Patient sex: M
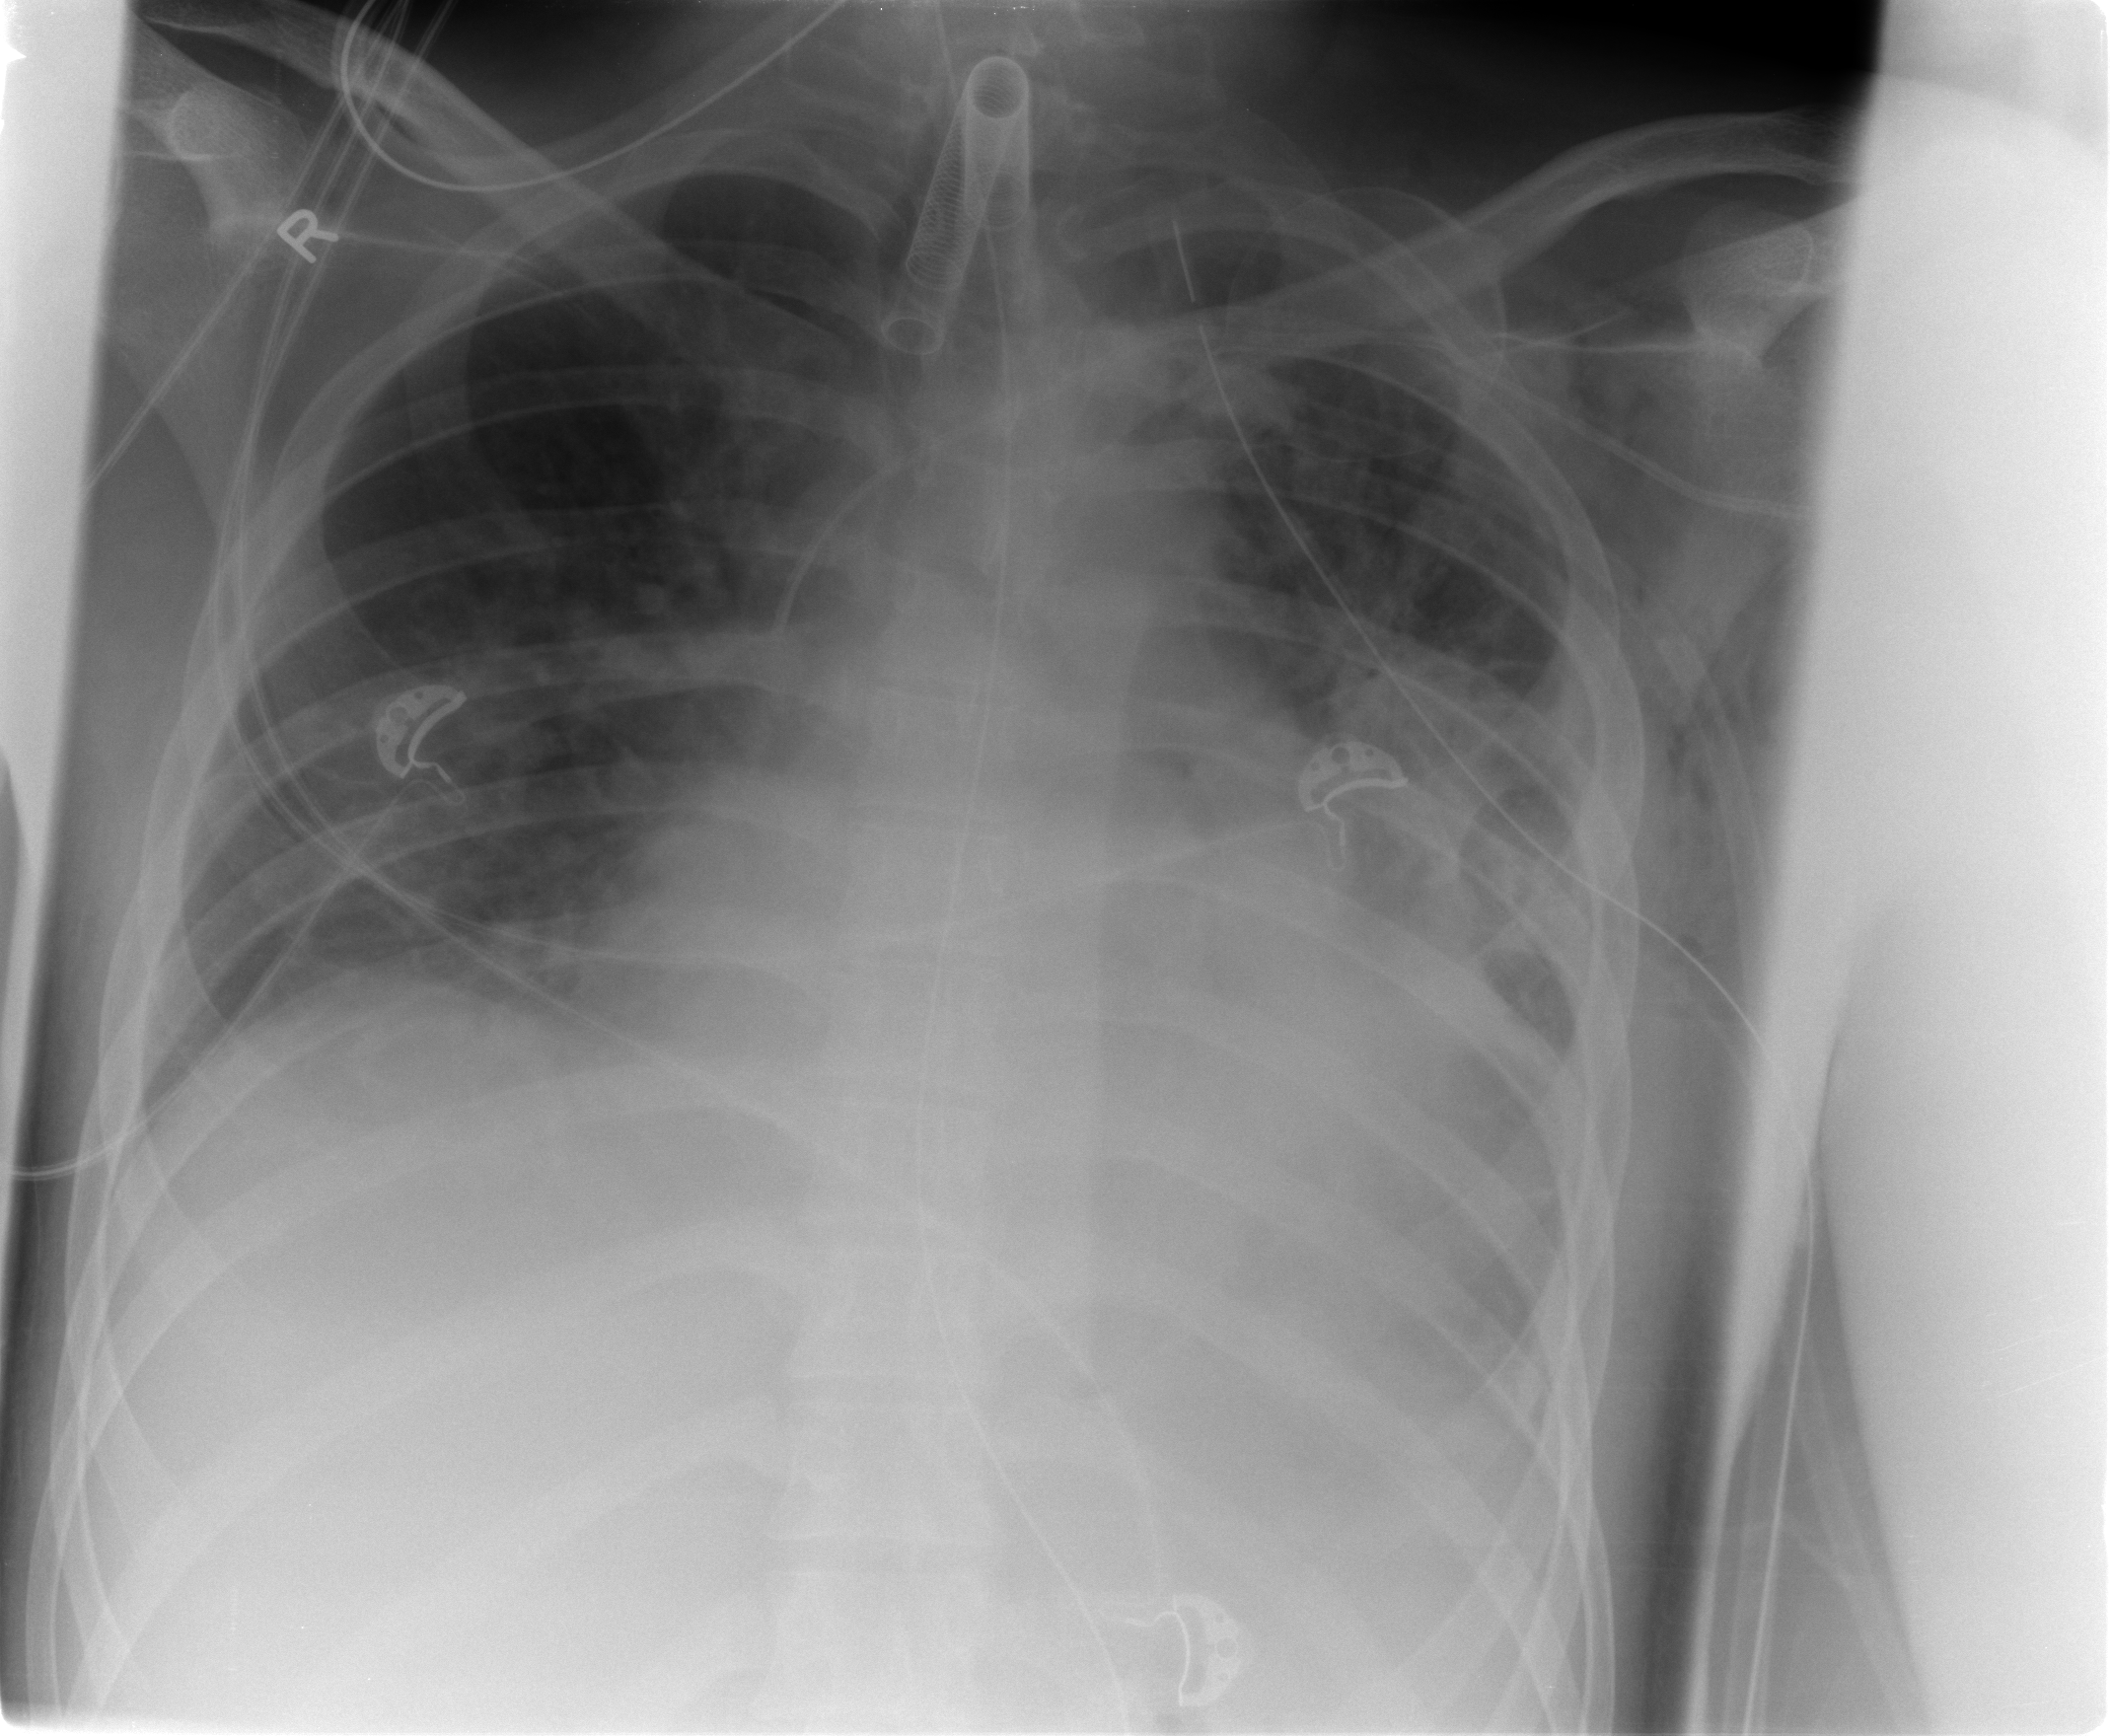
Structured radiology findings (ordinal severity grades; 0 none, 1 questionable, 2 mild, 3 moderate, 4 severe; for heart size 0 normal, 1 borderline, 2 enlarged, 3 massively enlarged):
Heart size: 2
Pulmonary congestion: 2
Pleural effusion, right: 2
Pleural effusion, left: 3
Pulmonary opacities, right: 2
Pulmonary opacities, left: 2
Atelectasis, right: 2
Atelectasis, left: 2